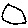
Label: moon